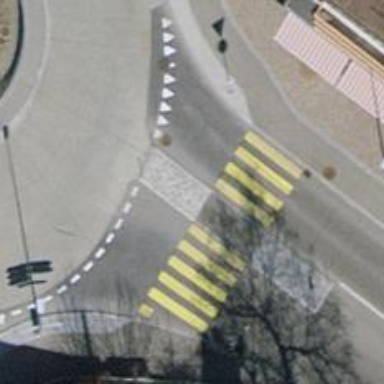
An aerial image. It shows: Uncontrolled crossing with pedestrian island.